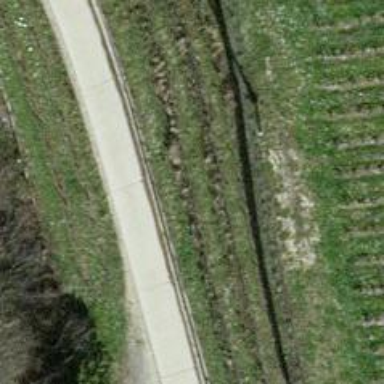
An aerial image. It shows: Track road with concrete surface.